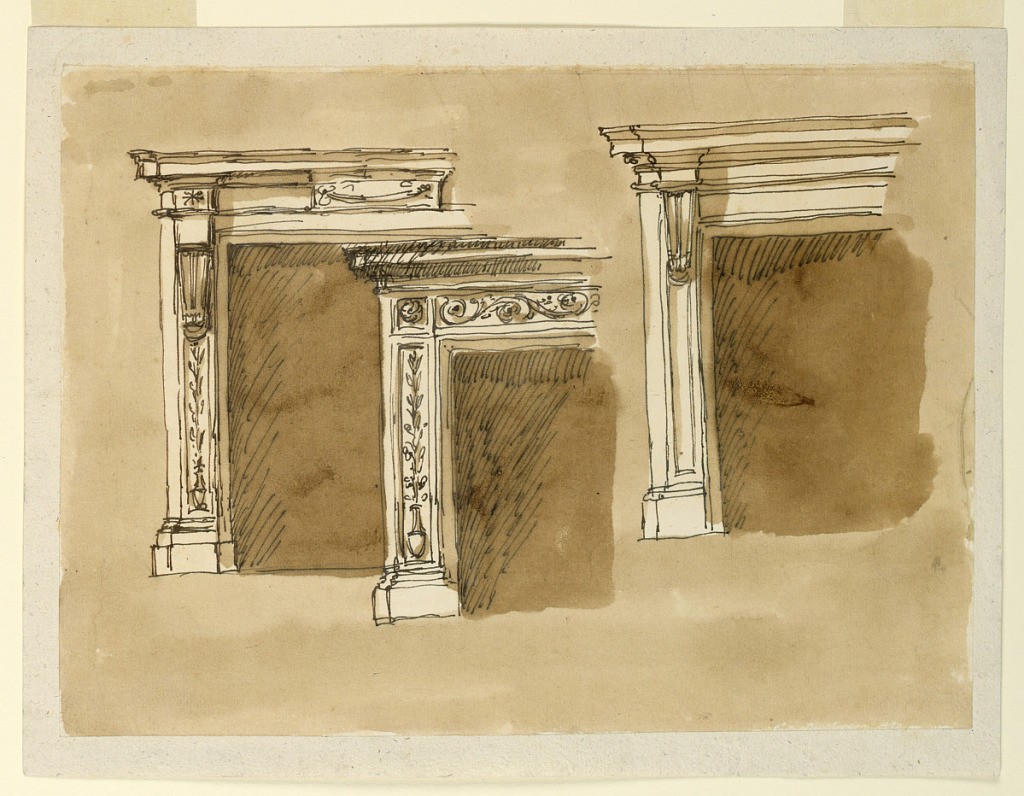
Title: Designs for a Mantelpiece
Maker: Giuseppe Barberi, Italian, 1746–1809
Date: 1785–1795
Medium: Pen and brown ink, brush and brown wash on off-white laid paper, lined
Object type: Drawing
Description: The left sides are shown. The lateral designs have consoles on top of the lateral pilaster strips. It shows a branch rising from a vase in the left design. It is ornamented in the right one. The left design shows in the center of the frieze a projecting tablet with a festoon. Central design: the pilaster strip is decorated as in the left design. Above it is a square with a rosette. Rinceaux decorate the frieze. Colored background.